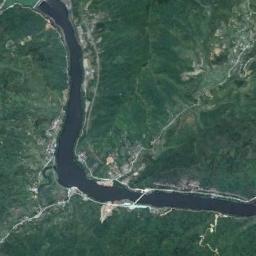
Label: river